Field crop: tomato
Growth stage: 2
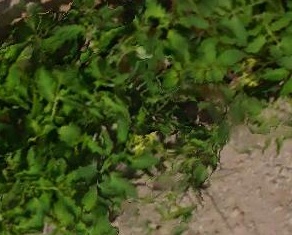
Species: tomato